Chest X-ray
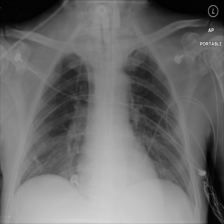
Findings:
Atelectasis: negative
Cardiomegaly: negative
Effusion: negative
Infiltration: negative
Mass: negative
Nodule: negative
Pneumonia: negative
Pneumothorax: negative
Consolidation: negative
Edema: negative
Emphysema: negative
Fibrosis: negative
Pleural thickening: negative
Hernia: negative